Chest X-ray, AP view. Patient: 60 years old, sex M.
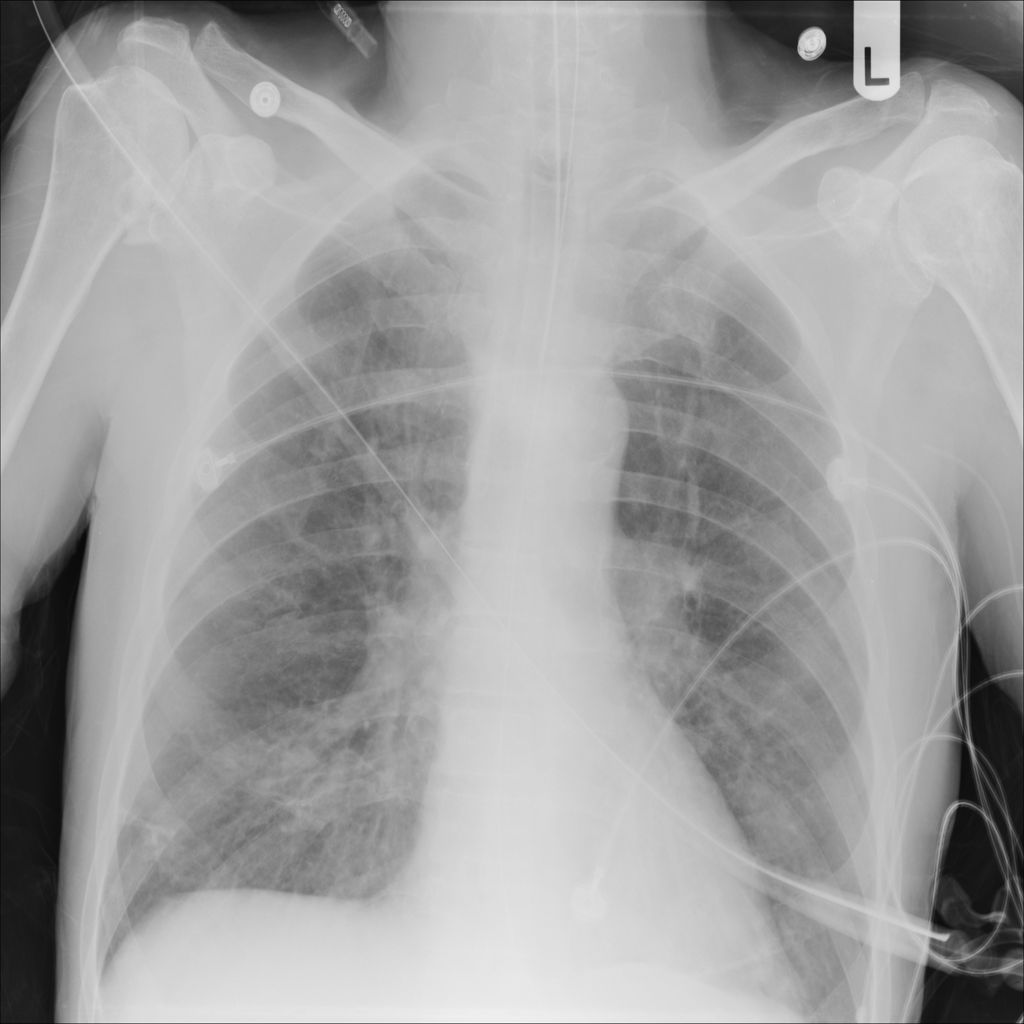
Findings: Infiltration